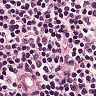
Metastatic tissue present: no